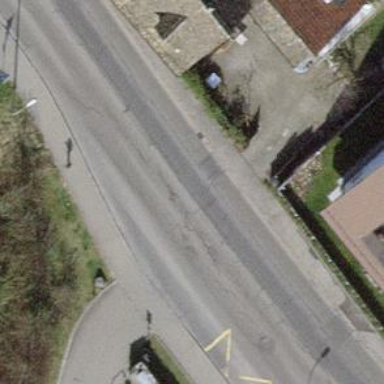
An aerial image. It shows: Asphalt tertiary road running parallel to abandoned railway track. There is cycle lane on the left side of the road.